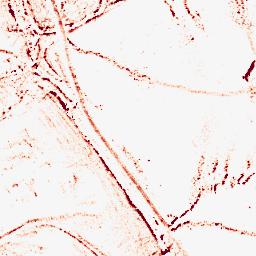
Category: morphological
Decomposition family: morphological_rect
Decomposition parameters: operation: opening
width: 5
height: 5
Upsampling method: sinc_blackman
Upsampling parameters: scale: 2
kernel_size: 8
Upsampling scale: 2